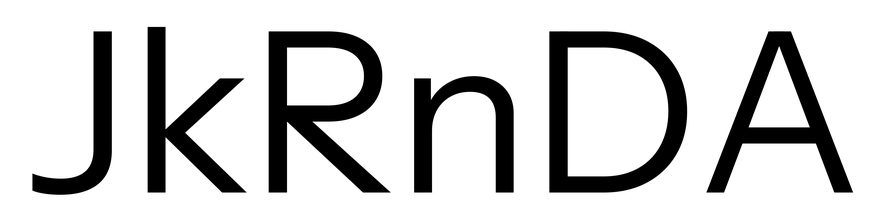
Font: InstrumentSans_Regular